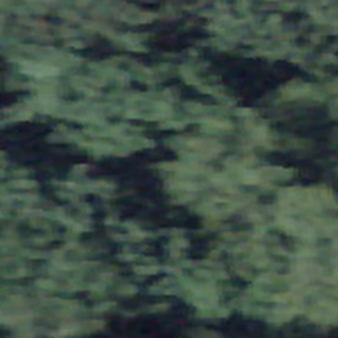
Label: other